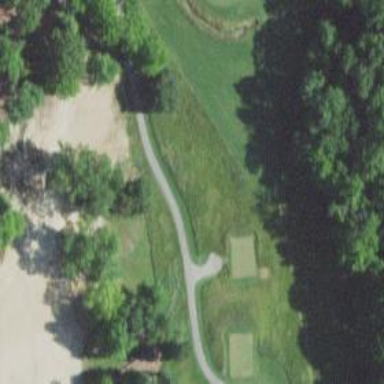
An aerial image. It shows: Rough grassy area used for golf.